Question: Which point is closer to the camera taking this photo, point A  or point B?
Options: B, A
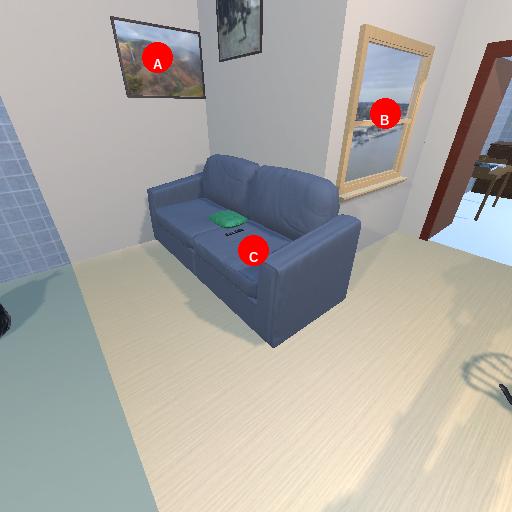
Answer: B